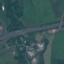
Land use / land cover: Highway